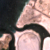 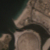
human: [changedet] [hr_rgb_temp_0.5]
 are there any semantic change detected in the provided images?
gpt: There is no difference.